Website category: university
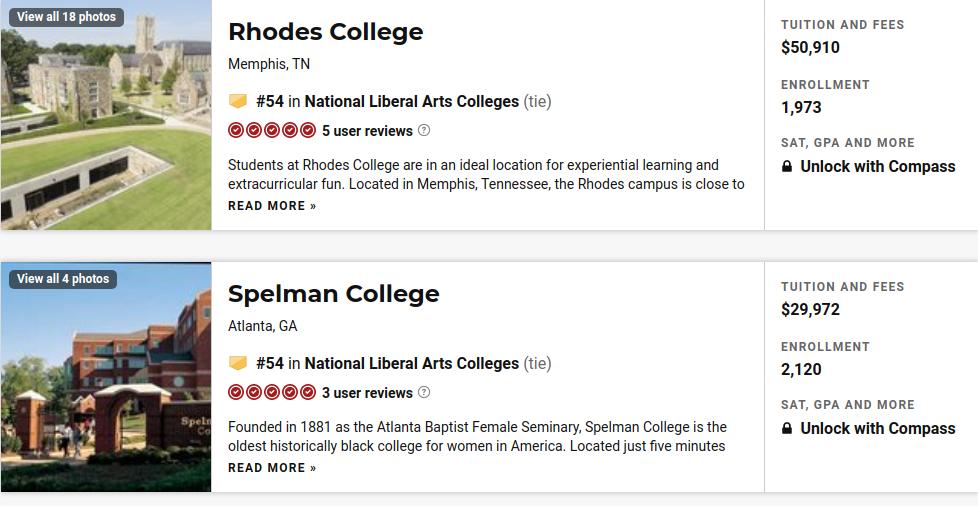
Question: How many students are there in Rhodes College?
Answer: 1,973

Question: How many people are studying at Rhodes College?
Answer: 1,973

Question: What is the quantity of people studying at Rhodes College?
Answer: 1,973

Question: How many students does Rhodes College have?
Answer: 1,973

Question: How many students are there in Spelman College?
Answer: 2,120

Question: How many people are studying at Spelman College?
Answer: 2,120

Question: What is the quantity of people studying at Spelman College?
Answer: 2,120

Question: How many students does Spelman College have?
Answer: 2,120

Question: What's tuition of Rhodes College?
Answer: $50,910

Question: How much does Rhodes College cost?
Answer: $50,910

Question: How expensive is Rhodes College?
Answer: $50,910

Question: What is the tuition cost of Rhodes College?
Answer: $50,910

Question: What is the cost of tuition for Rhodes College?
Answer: $50,910

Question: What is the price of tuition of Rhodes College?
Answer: $50,910

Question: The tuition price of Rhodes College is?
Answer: $50,910

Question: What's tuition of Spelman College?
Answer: $29,972

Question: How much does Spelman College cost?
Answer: $29,972

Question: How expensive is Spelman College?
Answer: $29,972

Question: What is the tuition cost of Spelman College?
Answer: $29,972

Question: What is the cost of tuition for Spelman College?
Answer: $29,972

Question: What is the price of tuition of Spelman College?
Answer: $29,972

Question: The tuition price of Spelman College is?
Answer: $29,972

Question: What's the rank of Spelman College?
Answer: #54

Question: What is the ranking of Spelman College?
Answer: #54

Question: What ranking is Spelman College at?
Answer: #54

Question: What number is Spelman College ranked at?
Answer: #54

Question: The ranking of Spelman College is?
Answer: #54

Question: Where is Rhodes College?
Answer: Memphis, TN

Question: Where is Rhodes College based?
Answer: Memphis, TN

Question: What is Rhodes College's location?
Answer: Memphis, TN

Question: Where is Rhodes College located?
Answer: Memphis, TN

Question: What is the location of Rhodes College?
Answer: Memphis, TN

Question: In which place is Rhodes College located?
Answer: Memphis, TN

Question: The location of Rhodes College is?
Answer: Memphis, TN

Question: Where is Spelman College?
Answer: Atlanta, GA

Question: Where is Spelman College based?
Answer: Atlanta, GA

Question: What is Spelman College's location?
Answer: Atlanta, GA

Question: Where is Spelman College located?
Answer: Atlanta, GA

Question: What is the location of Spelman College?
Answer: Atlanta, GA

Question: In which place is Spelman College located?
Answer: Atlanta, GA

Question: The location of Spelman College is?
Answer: Atlanta, GA

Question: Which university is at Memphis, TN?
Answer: Rhodes College

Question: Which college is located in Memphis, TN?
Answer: Rhodes College

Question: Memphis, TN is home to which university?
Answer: Rhodes College

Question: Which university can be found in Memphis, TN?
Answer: Rhodes College

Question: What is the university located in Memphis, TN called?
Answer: Rhodes College

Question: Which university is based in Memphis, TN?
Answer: Rhodes College

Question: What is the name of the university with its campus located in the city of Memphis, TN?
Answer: Rhodes College

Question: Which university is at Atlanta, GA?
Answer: Spelman College

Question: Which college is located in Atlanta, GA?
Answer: Spelman College

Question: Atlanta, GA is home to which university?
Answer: Spelman College

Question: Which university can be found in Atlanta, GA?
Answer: Spelman College

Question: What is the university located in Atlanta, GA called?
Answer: Spelman College

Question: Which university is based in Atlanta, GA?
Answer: Spelman College

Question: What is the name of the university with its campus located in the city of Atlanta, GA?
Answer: Spelman College